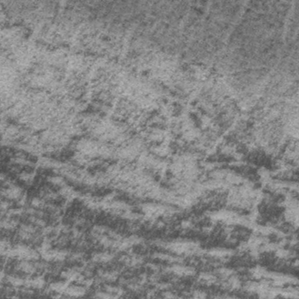
Label: frost